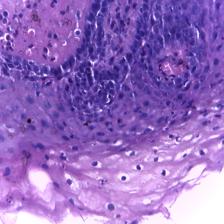
Diagnosis: OSCC